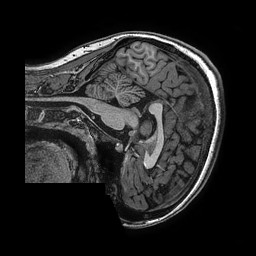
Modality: T1w
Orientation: sagittal
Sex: female
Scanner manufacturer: ge
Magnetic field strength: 3 T
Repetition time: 0.0077 s
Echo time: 0.003436 s